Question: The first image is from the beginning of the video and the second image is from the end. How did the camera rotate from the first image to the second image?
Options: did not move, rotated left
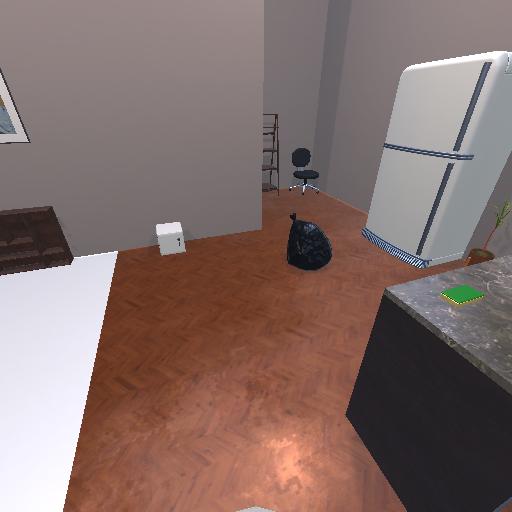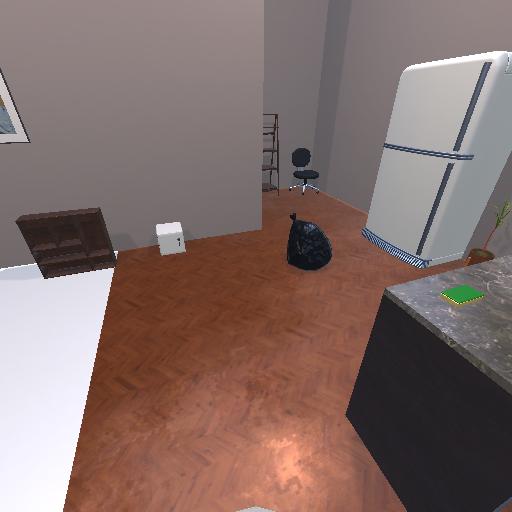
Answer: did not move